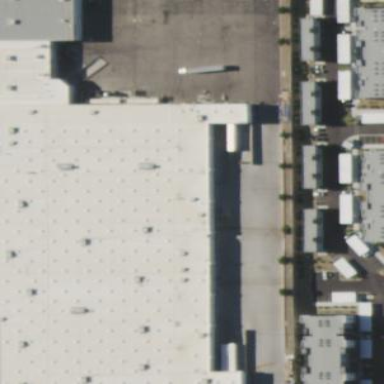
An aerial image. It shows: Retail building housing supermarket.